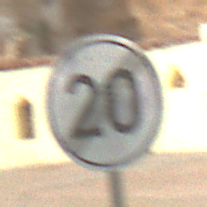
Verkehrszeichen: EndeGeschwindigkeit20
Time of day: Midday
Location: Outdoor (Suburban)
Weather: PartlyCloudy
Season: NotSpecified
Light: Natural